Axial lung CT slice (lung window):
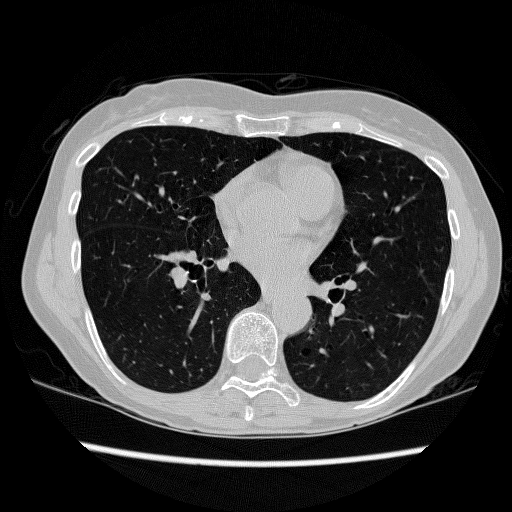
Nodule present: no